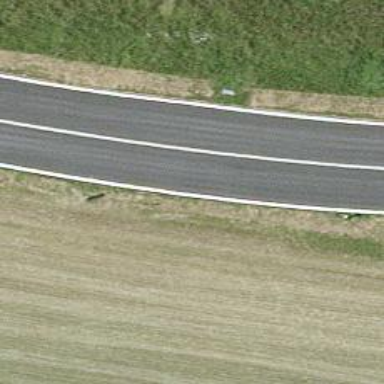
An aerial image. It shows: Secondary road with asphalt surface.